Question: I have a div with few elements , my label and textbox inside a div are not well aligned , You can see the screenshot ..
Any idea to align these legal name and business name and textbox , so all the textboxes should start from the same point
thanks

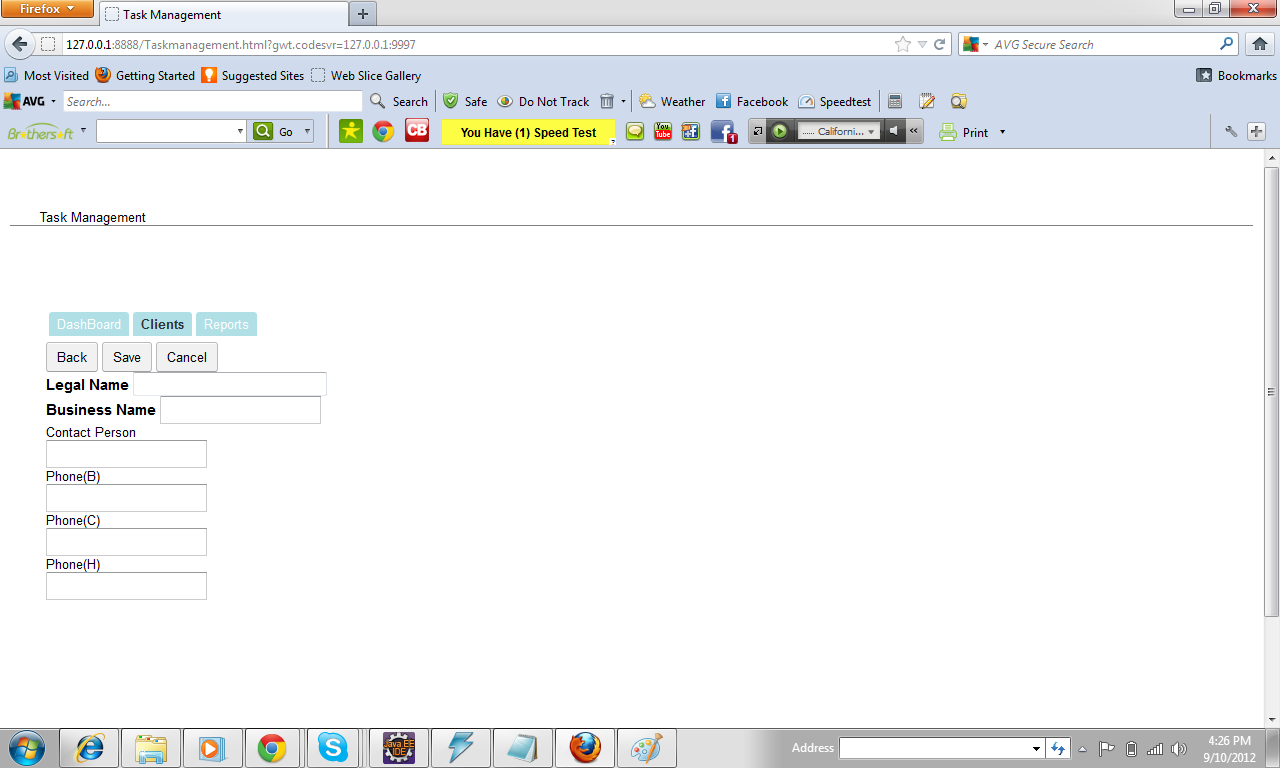
Answer: Set 'width' for your labels and inputs:
'''
.the-label {
width: 160px;
}
.the-input {
width: 220px;
}
'''